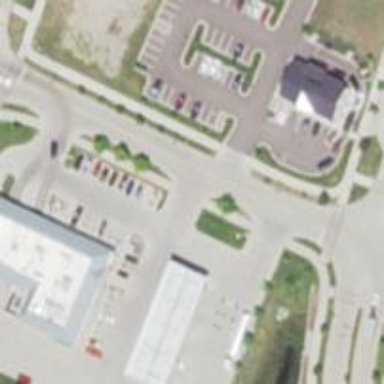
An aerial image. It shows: Retail area.